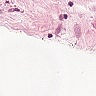
Metastatic tissue present: no